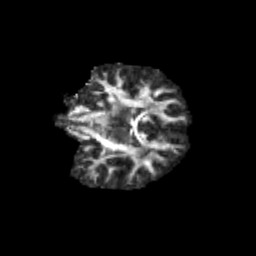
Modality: FA
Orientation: coronal
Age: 12
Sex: male
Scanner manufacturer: siemens
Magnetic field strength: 3 T
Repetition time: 3.8 s
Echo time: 0.07 s